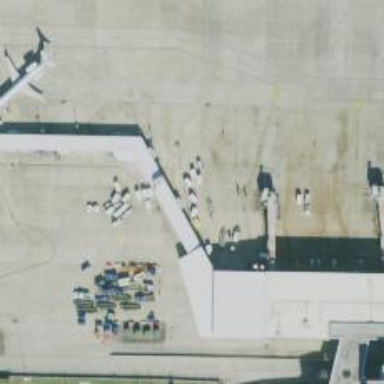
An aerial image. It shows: Airport gate.